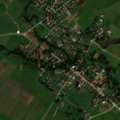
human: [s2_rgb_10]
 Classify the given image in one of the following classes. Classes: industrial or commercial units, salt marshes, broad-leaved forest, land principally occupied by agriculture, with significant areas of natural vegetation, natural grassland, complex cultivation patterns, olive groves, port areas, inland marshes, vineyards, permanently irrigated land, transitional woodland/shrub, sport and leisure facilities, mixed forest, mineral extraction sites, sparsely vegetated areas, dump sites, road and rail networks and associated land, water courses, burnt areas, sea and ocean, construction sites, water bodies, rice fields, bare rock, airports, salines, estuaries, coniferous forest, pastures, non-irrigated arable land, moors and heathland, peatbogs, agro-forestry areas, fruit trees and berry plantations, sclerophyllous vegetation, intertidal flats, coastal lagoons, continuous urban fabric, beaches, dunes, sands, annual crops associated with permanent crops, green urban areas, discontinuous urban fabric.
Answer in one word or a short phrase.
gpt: discontinuous urban fabric, industrial or commercial units, non-irrigated arable land, pastures, complex cultivation patterns